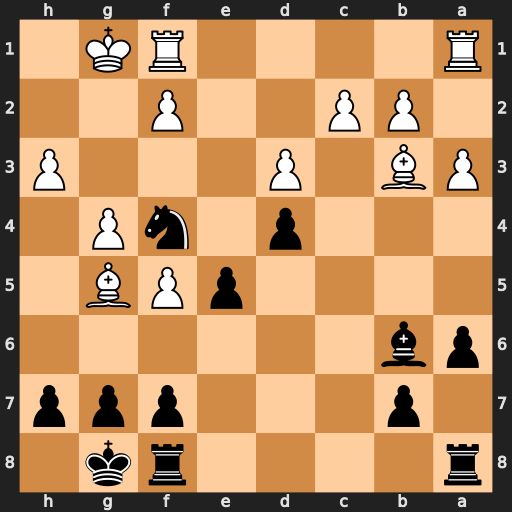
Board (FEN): r4rk1/1p3ppp/pb6/4pPB1/3p1nP1/PB1P3P/1PP2P2/R4RK1
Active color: b
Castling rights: -
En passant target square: -
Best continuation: Nxh3+ Kg2 Nxg5